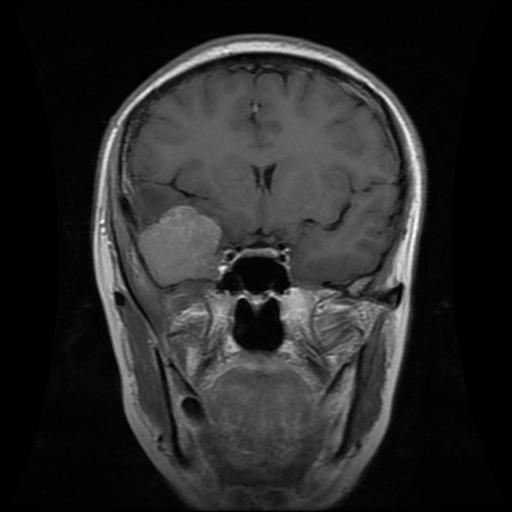
Label: meningioma